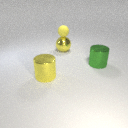
small yellow rubber sphere above large yellow metal sphere